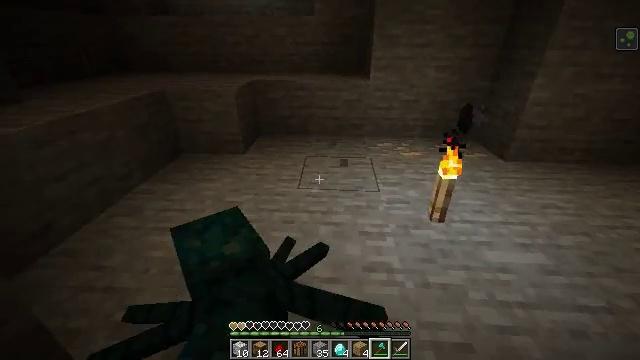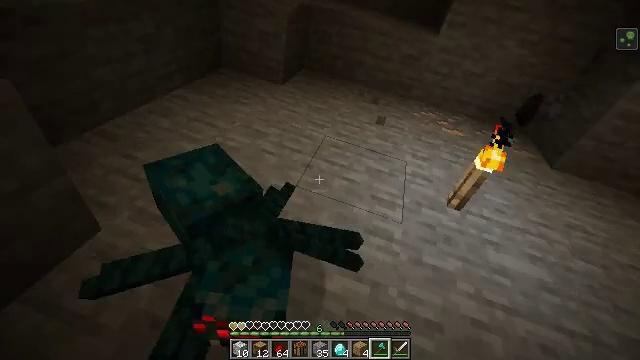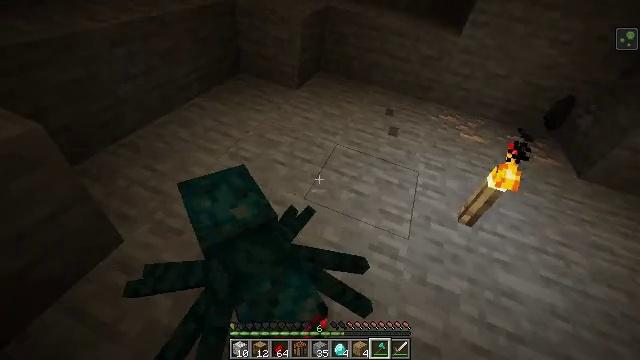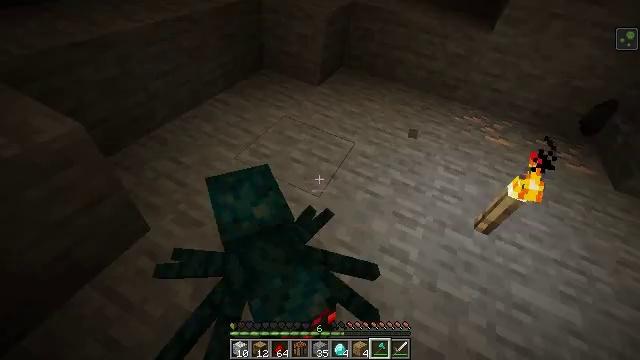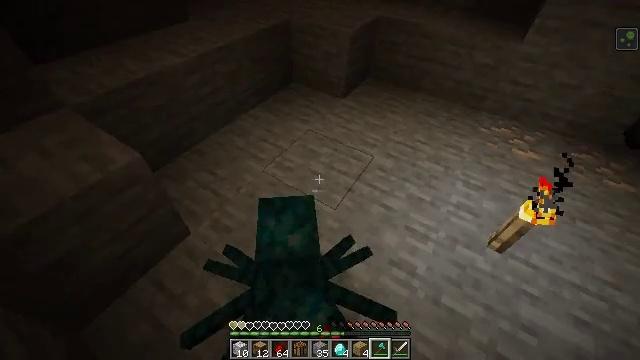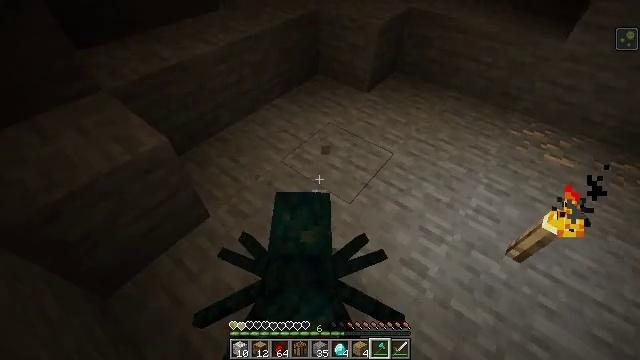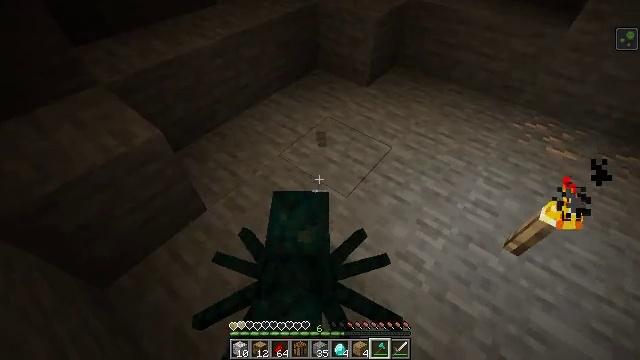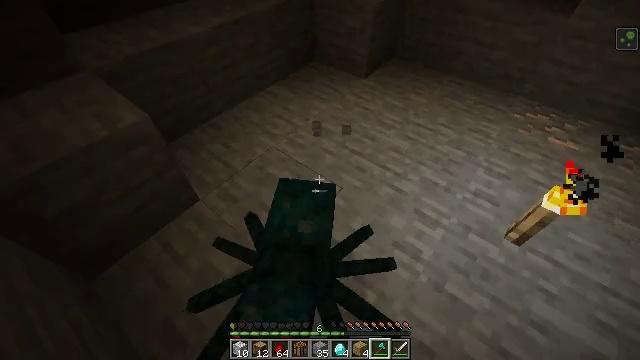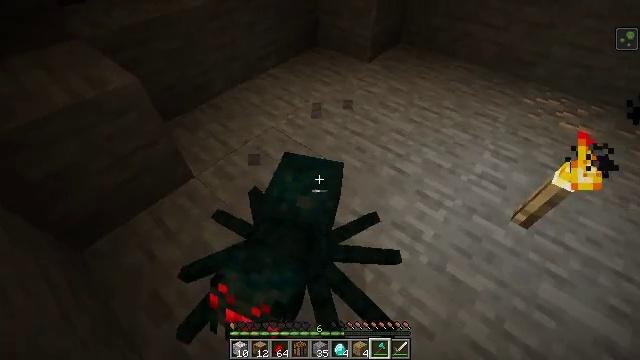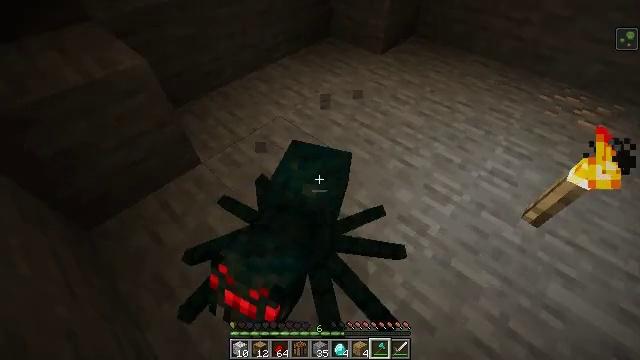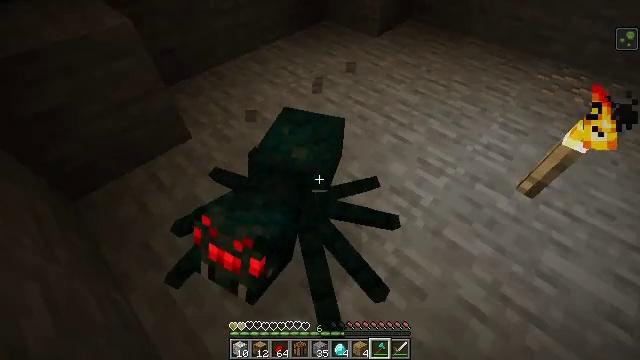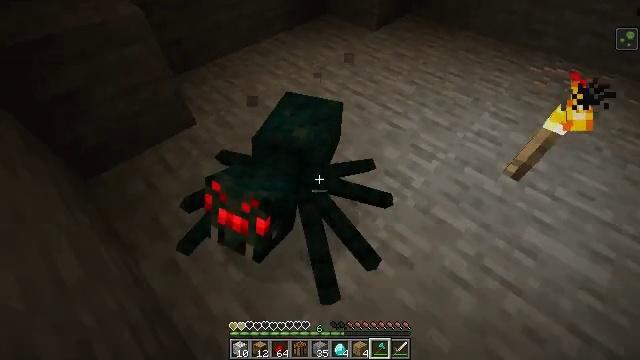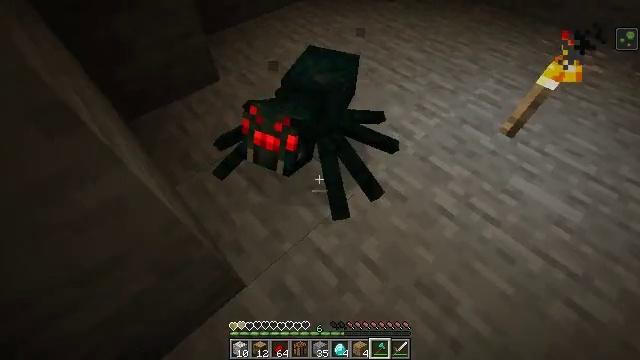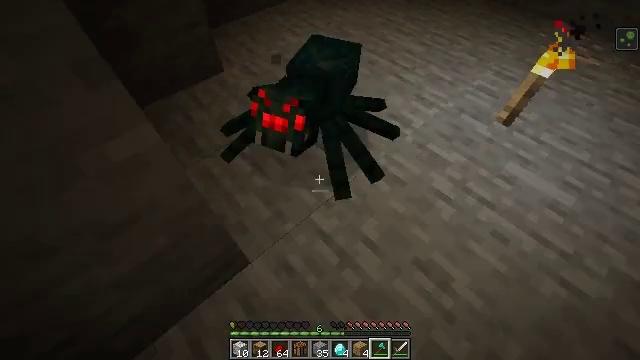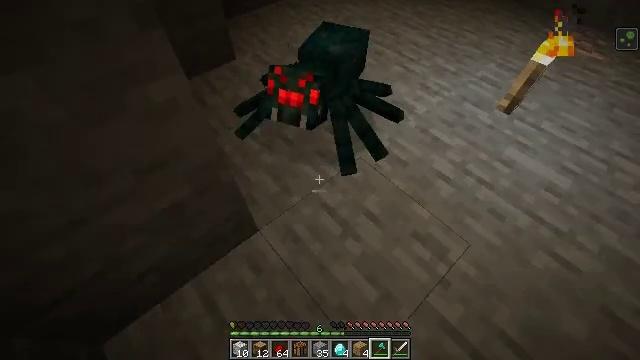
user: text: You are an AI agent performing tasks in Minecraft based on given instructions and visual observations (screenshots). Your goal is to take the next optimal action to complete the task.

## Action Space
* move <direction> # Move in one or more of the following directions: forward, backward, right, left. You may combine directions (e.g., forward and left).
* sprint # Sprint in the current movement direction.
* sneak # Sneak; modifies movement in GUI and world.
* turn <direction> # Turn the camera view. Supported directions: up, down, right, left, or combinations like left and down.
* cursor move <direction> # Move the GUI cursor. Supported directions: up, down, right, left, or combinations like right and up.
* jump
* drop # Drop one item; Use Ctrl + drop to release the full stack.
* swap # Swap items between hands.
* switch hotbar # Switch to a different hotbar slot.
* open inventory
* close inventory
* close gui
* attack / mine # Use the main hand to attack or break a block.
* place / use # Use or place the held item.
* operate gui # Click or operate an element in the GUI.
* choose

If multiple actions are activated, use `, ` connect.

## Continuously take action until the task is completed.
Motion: motion action
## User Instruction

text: Kill the cave spider.
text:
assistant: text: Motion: move forward, turn left and down
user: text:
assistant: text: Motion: move forward, turn left and down
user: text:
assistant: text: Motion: move forward, turn left and down
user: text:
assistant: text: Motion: move forward, turn left and down
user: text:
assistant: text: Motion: move forward, turn left and down, attack / mine
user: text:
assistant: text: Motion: turn left, attack / mine
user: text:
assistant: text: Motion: move back, attack / mine
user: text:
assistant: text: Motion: move back, turn left, attack / mine
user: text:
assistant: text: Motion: move back, turn left
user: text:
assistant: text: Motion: move back, attack / mine
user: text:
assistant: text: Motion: move back, attack / mine
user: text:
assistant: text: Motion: move back, turn left and down, attack / mine
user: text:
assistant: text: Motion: move back, attack / mine
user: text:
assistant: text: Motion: move back, turn left, attack / mine
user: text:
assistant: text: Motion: attack / mine